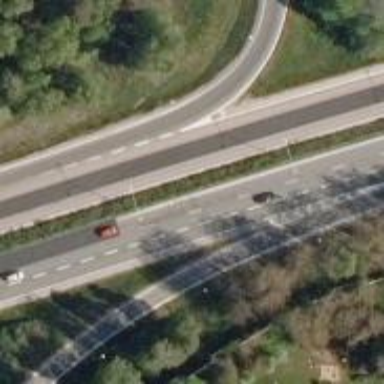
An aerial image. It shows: Road with "give way" sign.